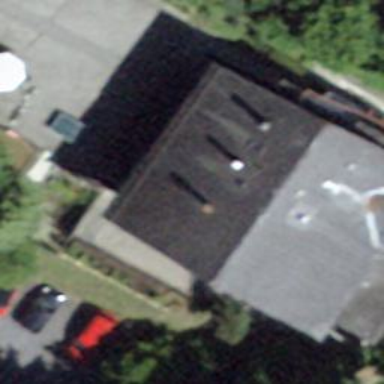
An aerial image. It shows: Dormitory building with gabled roof.